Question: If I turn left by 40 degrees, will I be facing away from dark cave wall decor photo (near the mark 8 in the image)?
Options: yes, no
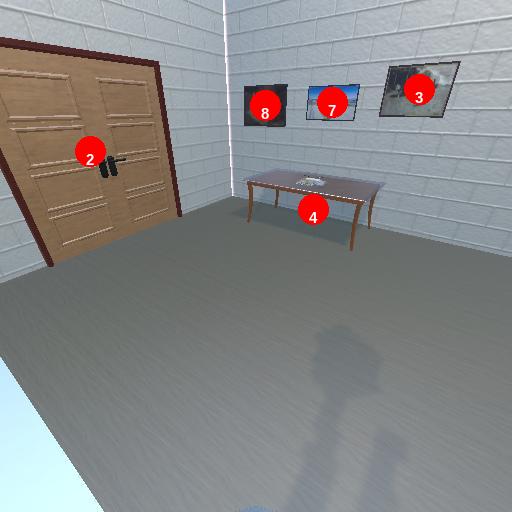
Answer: yes